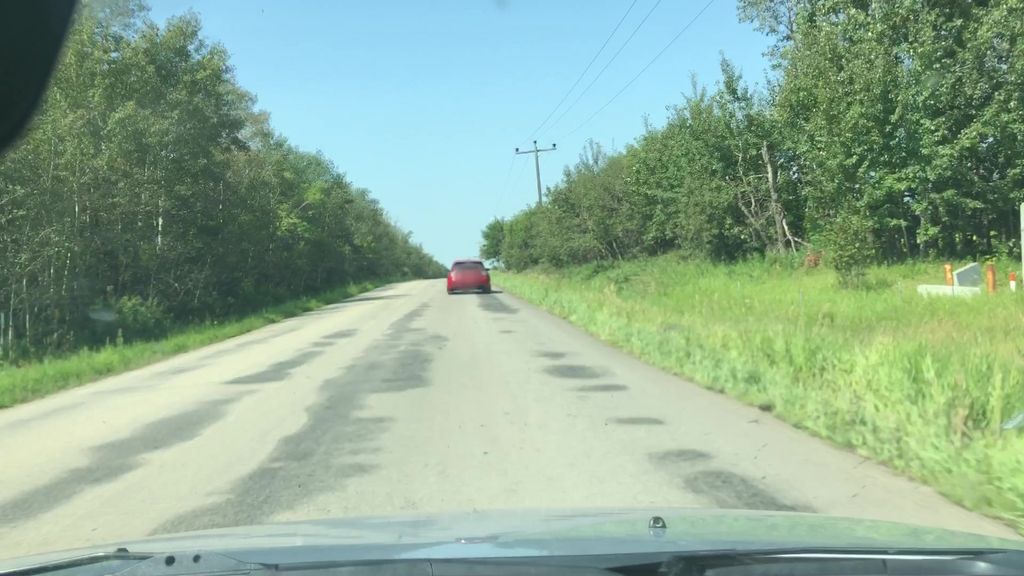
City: edmonton